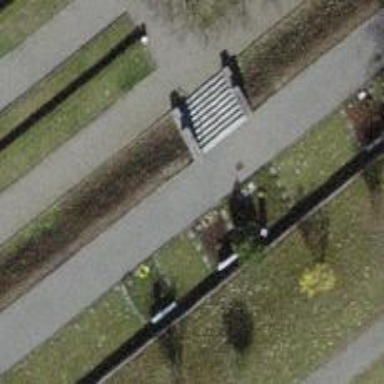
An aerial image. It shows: Set of steps on the road.